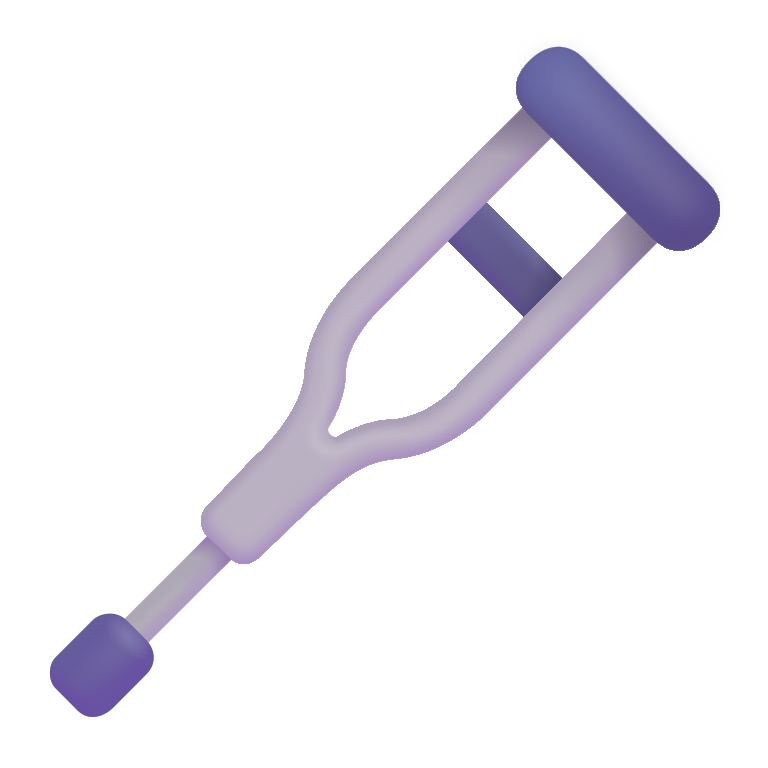
crutch color